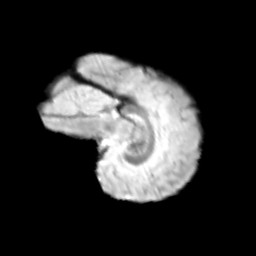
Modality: T2w
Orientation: sagittal
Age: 12
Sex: female
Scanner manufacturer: siemens
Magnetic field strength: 3 T
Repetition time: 3.8 s
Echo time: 0.07 s